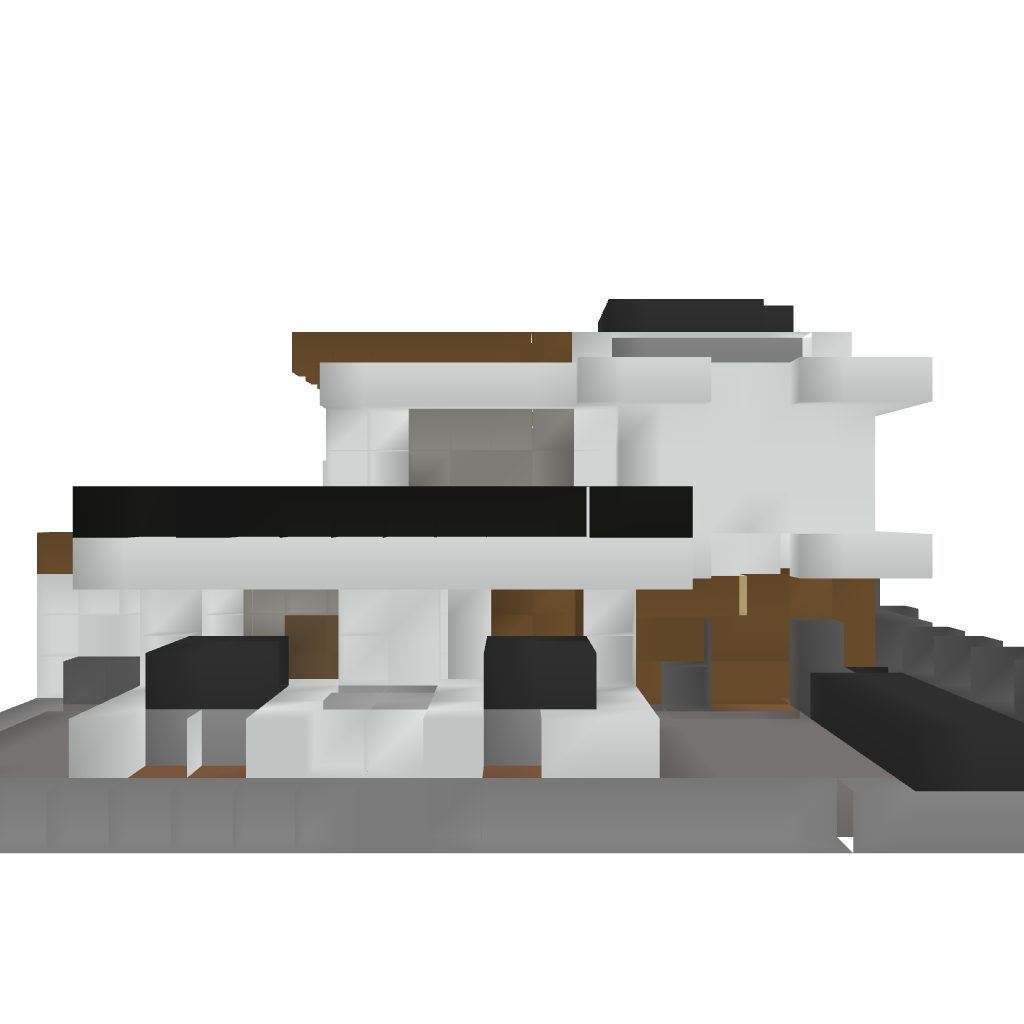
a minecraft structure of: Modern Style House #2 | 1.6.4